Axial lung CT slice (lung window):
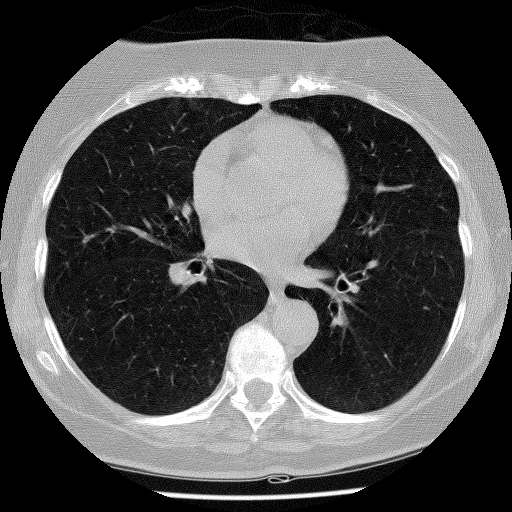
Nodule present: no